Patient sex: M
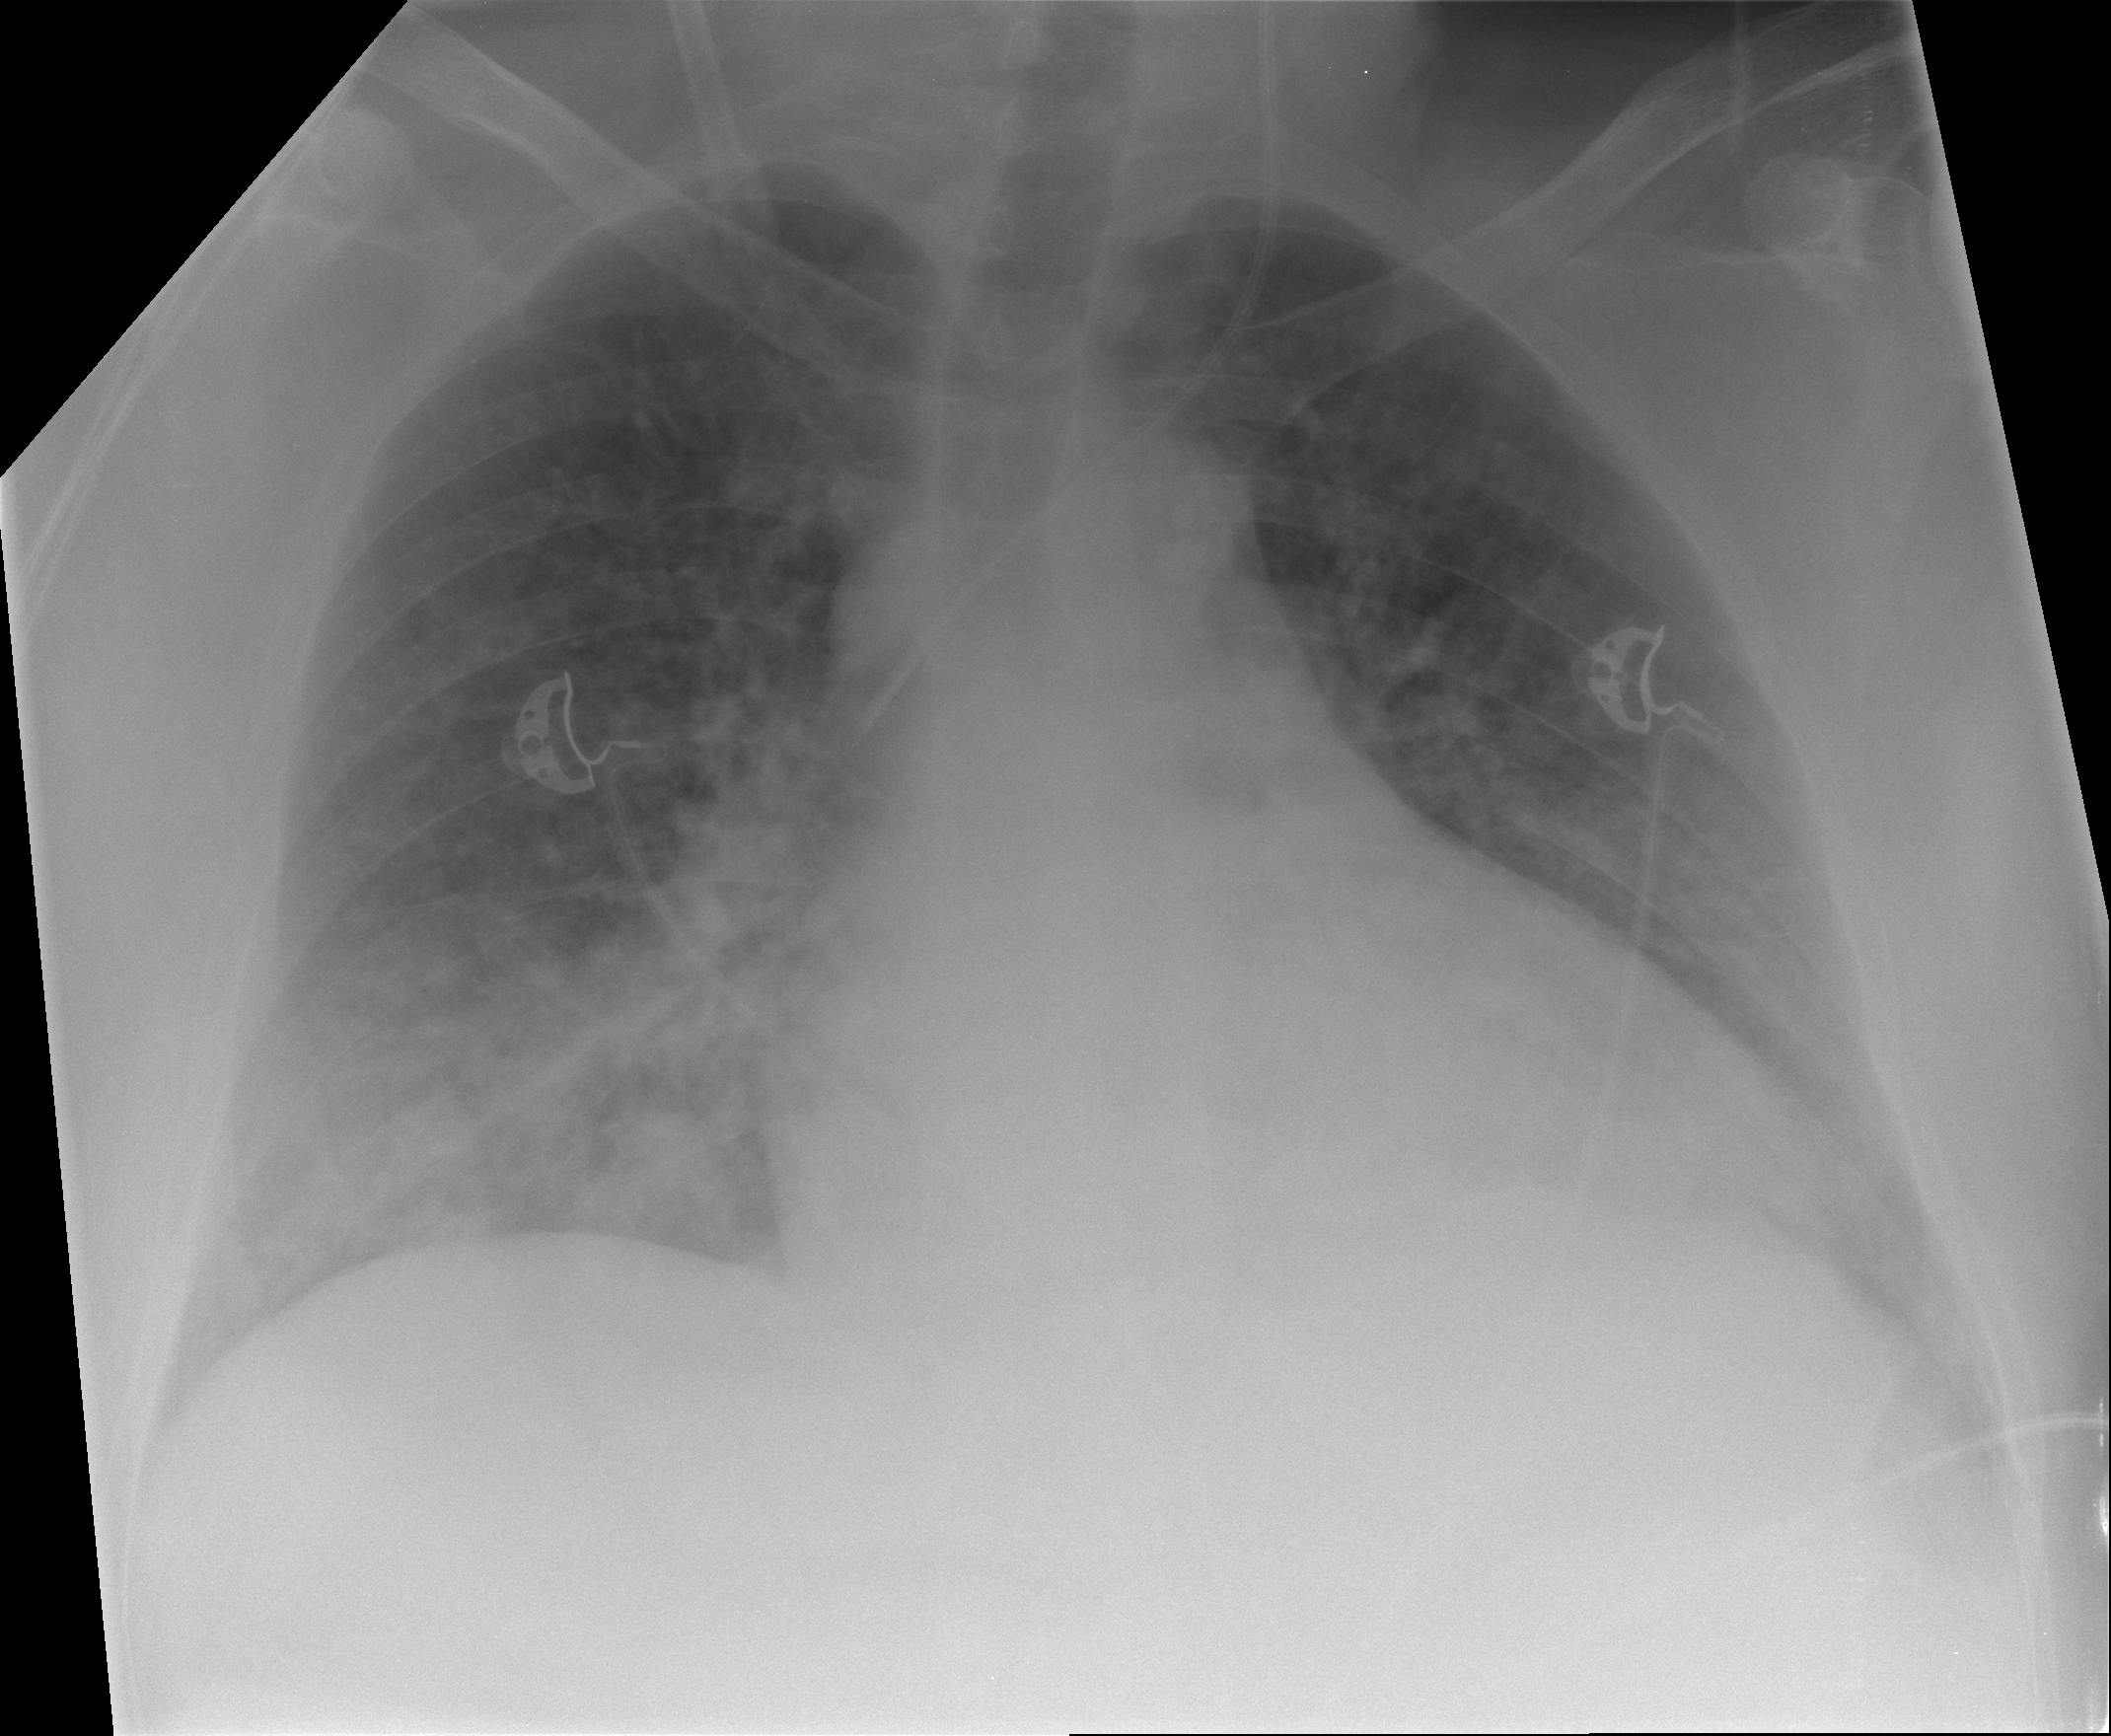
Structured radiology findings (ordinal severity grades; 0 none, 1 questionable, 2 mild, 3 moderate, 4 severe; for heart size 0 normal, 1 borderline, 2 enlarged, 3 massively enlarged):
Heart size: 2
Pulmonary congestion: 2
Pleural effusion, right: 0
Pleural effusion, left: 1
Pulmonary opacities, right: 3
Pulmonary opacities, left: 2
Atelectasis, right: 2
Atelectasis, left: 2